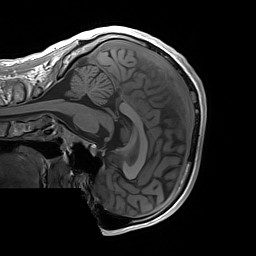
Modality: T1w
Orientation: sagittal